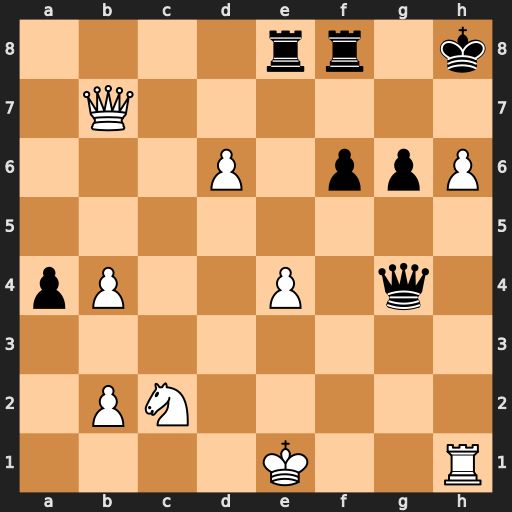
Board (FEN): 4rr1k/1Q6/3P1ppP/8/pP2P1q1/8/1PN5/4K2R
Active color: w
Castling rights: K
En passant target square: -
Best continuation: Qg7#